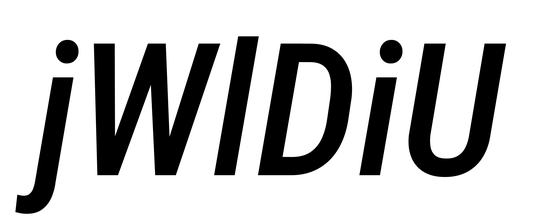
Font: Roboto-Italic_Condensed_Medium_Italic